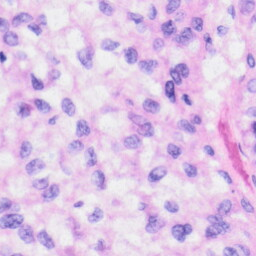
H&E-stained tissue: Liver